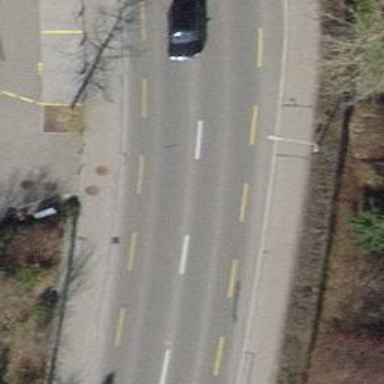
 featuring sidewalks on both sides and designated cycle lane."